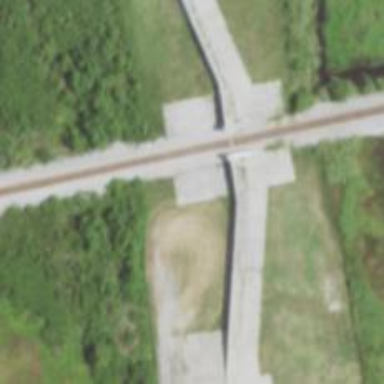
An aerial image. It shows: Lock gate on waterway.